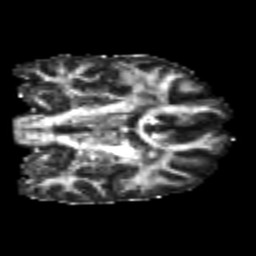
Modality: FA
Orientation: coronal
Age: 24
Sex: male
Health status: healthy
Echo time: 0.074 s